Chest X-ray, AP view. Patient: 28 years old, sex F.
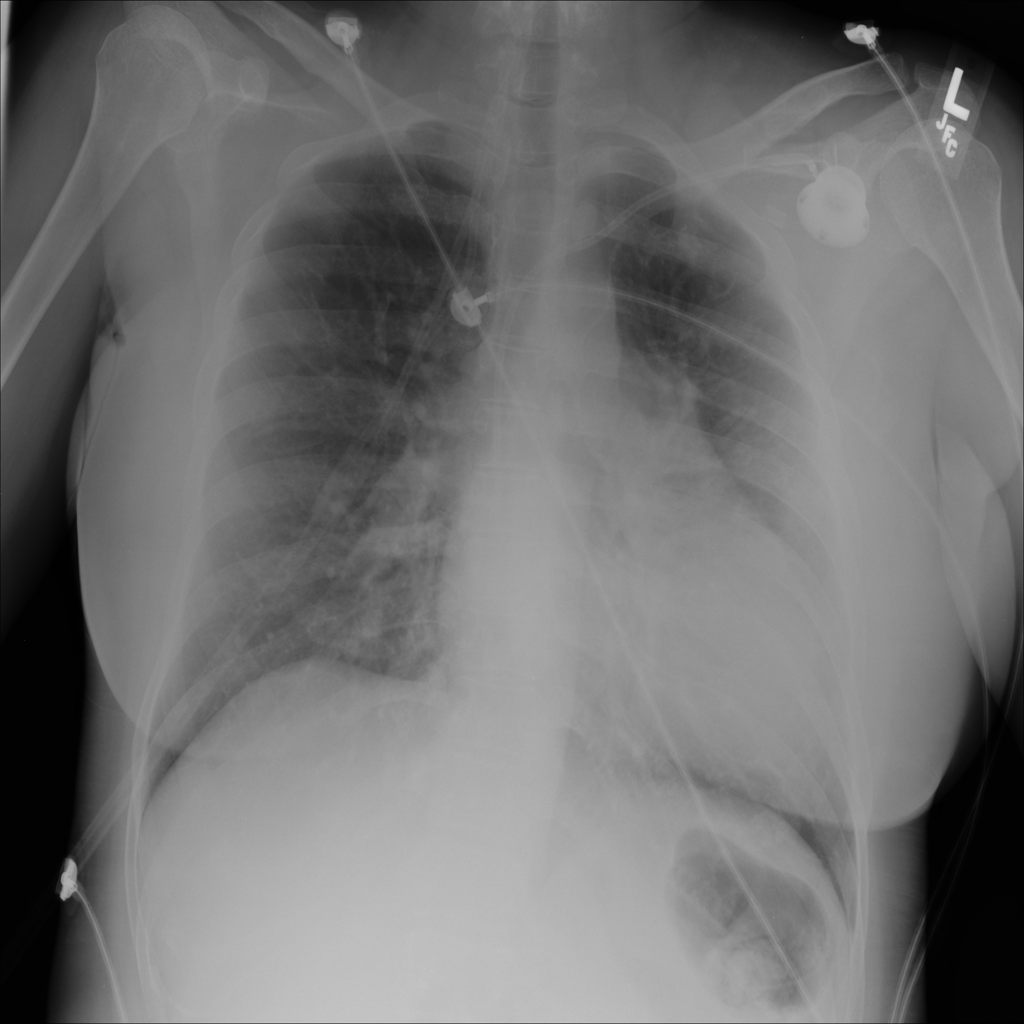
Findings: No Finding